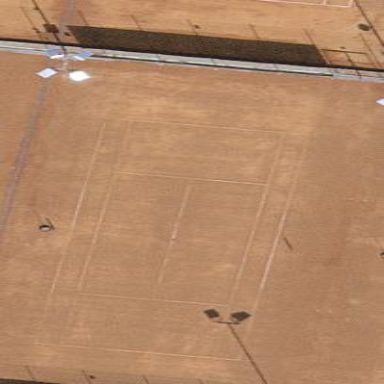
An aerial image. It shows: Tennis court in leisure pitch.